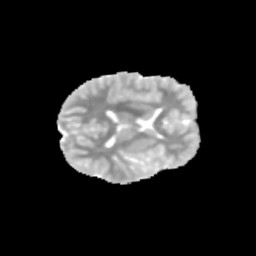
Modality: MD
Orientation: axial
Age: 11
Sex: female
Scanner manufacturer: siemens
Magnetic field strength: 3 T
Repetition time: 3.8 s
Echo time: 0.07 s